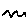
Label: zigzag